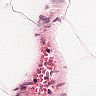
Metastatic tissue present: no